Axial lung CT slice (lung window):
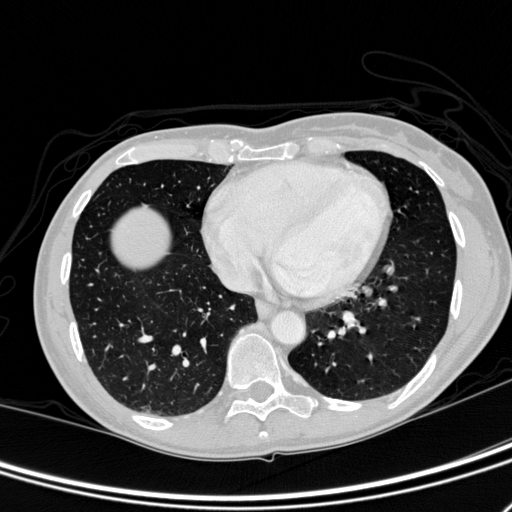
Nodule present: no